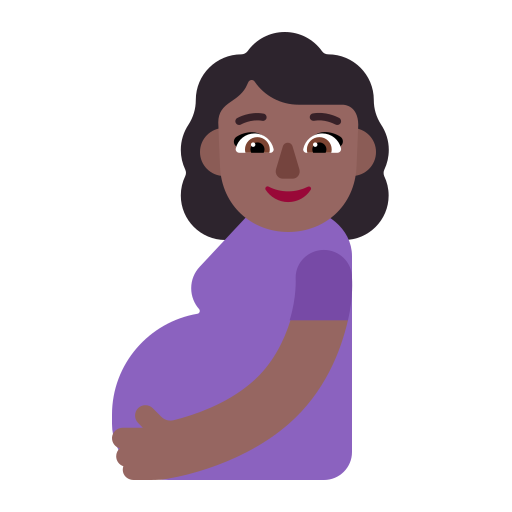
pregnant woman flat  dark